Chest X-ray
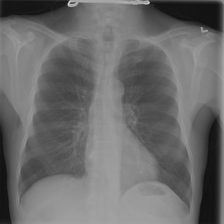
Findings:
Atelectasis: negative
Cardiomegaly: negative
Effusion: negative
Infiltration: positive
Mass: negative
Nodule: negative
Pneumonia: negative
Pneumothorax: negative
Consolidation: negative
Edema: negative
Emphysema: negative
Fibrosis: negative
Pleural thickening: negative
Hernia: negative